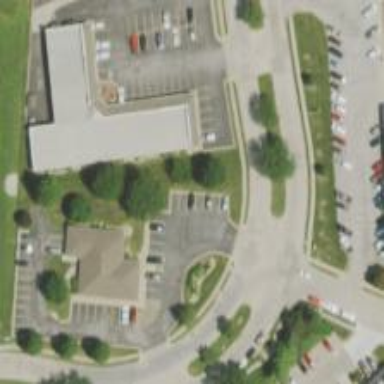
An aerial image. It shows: Healthcare clinic.